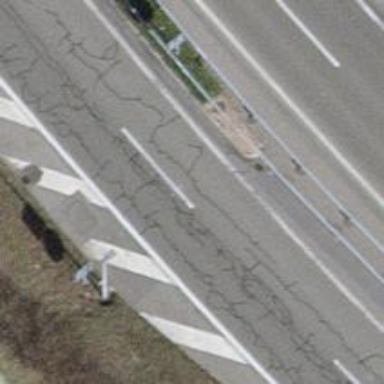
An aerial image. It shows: Asphalt motorway.